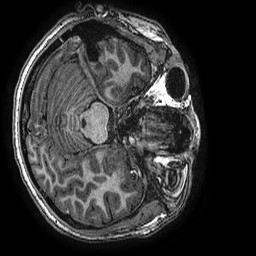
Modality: T1w
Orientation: axial
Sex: male
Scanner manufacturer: ge
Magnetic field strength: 3 T
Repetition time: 0.00766 s
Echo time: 0.003476 s